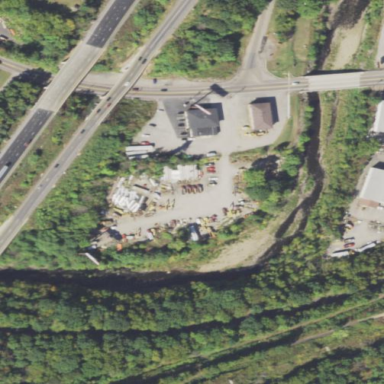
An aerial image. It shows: Industrial area designated as auto wrecker yard.